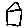
Label: house